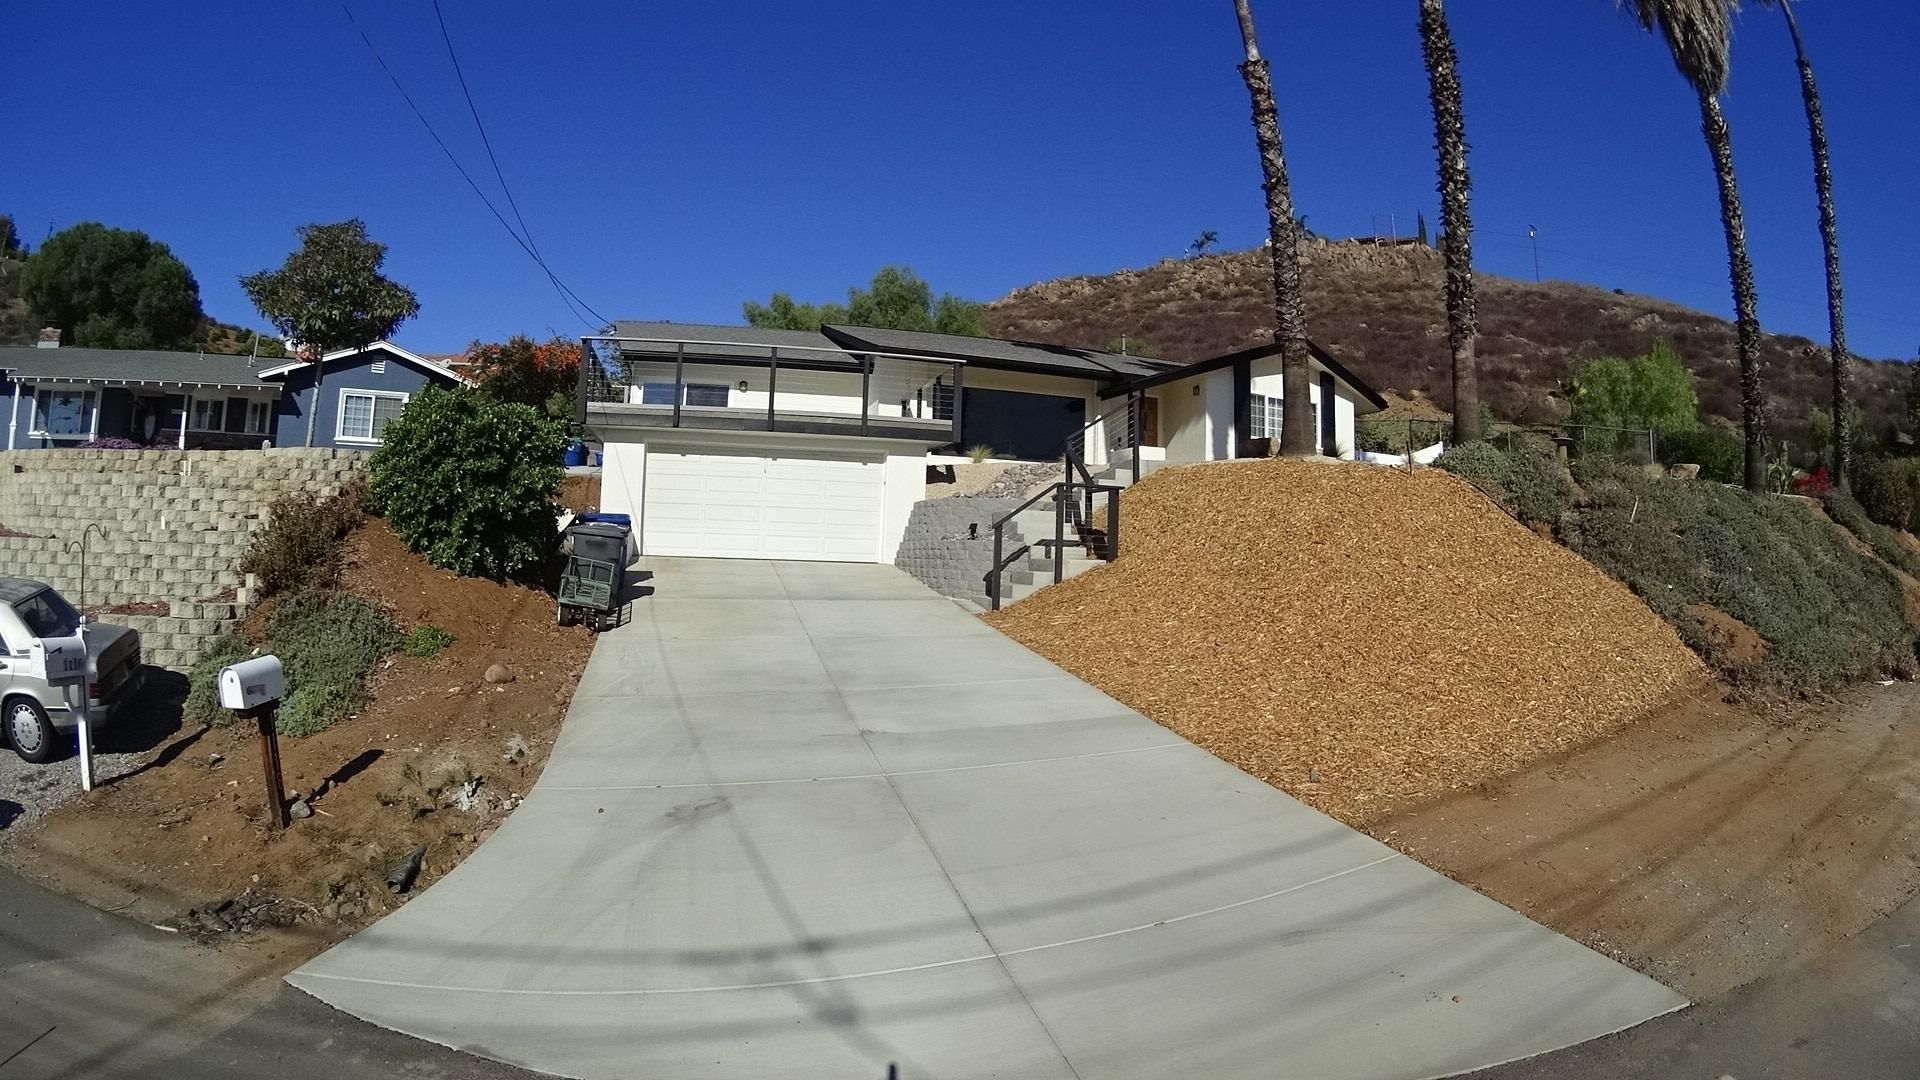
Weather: clear
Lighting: day
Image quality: good
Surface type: cycling surface
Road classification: residential
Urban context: urban centre
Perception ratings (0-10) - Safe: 4.02, Lively: 3.11, Beautiful: 0.93, Boring: 8.91, Depressing: 4.56, Wealthy: 1.4